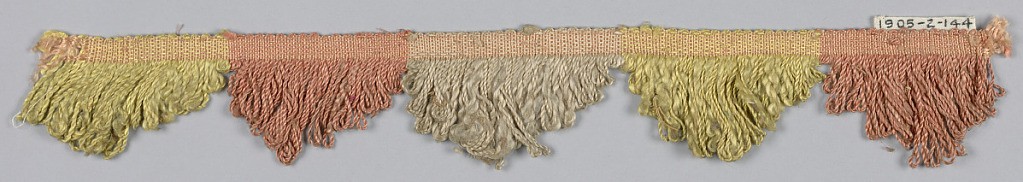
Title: Fringe
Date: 18th century
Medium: silk Technique: woven
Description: Fringe in pink, yellow and tan with a plain-woven heading. Skirt threads, looped in pink, yellow and tan stripes, are scalloped